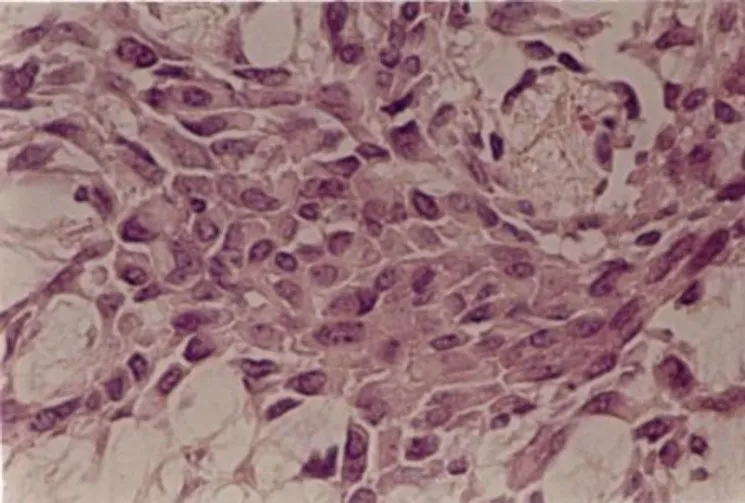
Microscopic view of the tumor.
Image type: pathology (h&e)